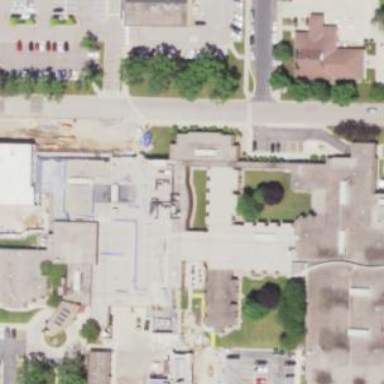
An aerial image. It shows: Hospital providing healthcare services.